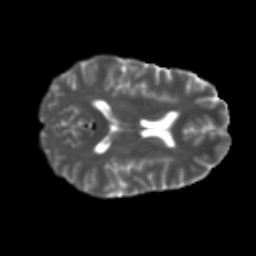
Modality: T2w
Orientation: axial
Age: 36
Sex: female
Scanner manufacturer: ge
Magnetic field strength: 3 T
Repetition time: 7.8 s
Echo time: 0.0606 s